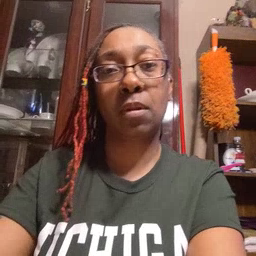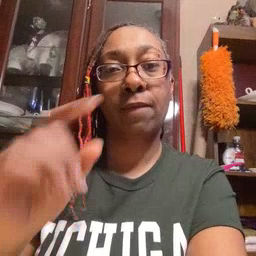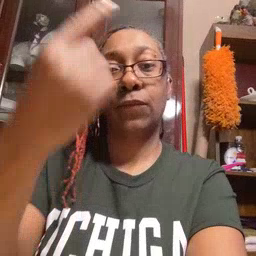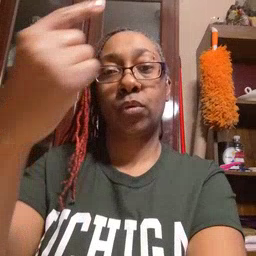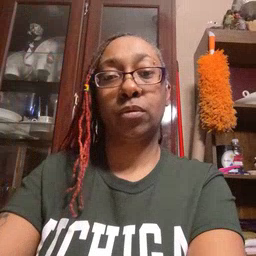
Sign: first